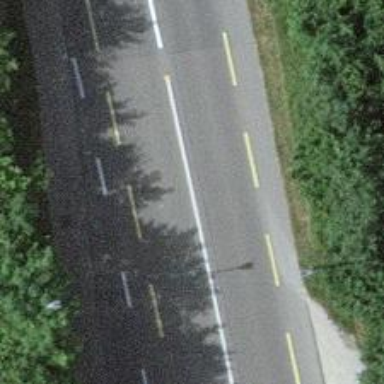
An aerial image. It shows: Secondary road with asphalt surface. It has separate cycle lane and sidewalk.